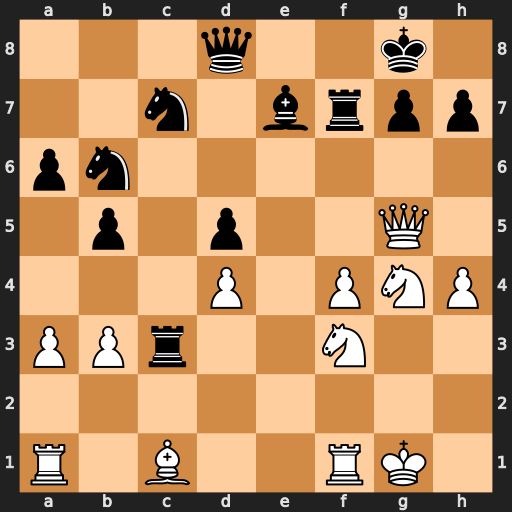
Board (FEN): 3q2k1/2n1brpp/pn6/1p1p2Q1/3P1PNP/PPr2N2/8/R1B2RK1
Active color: w
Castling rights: -
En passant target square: -
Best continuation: Nh6+ Kf8 Nxf7 Bxg5 Nxd8